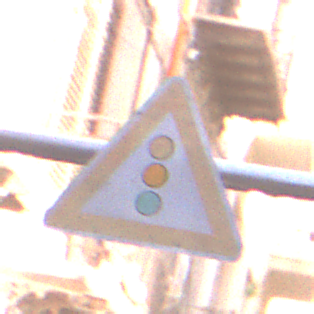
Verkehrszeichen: Lichtzeichenanlage
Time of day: MorningAfternoon
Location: Outdoor (Urban)
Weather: Clear
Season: NotSpecified
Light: Natural